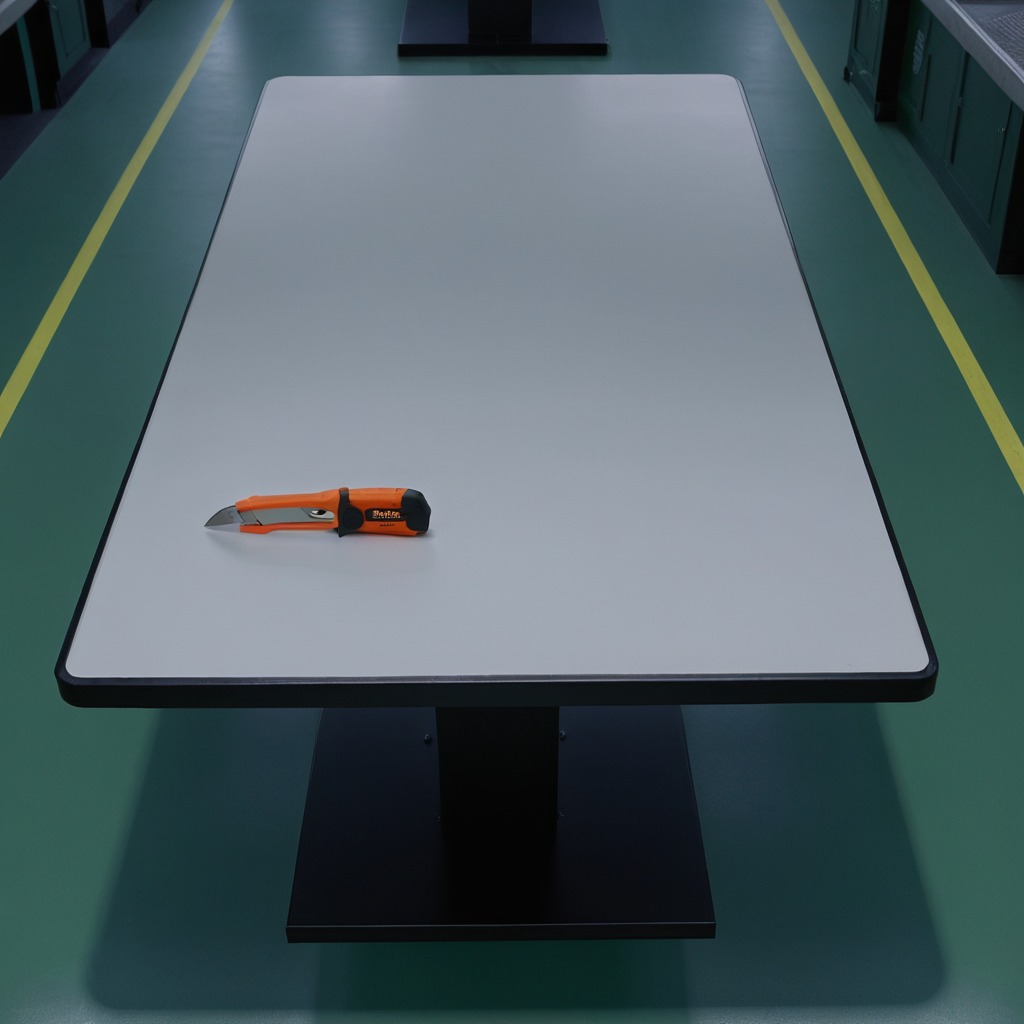
A utility knife lying on the clean empty table in a railway signal maintenance room.